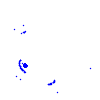
Particle: electron